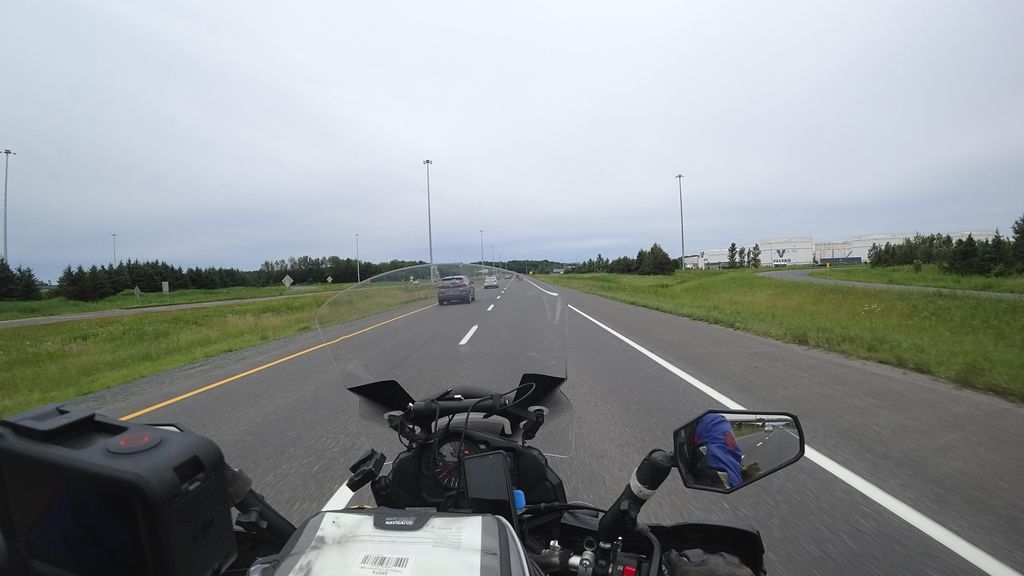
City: quebec_city